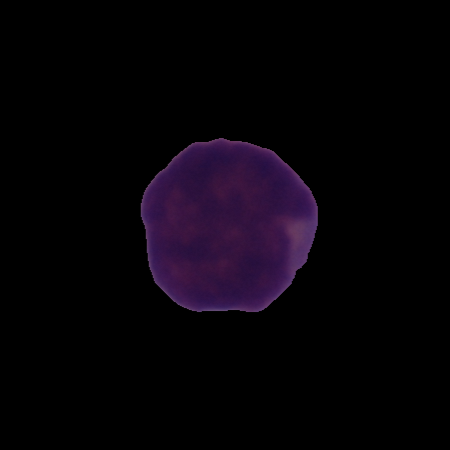
Label: cancer